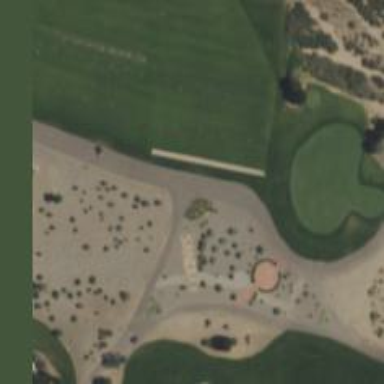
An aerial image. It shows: Footway that also serves as golf cart path.